Question: I am creating a 15 puzzle game in java. I have already created a game panel and written method that finds the position of the empty place (not JButton) on a field and a method that controls whether it is a winning combitanion or not (JButtons on a correct places). So, I got something like this:

I have a trouble with writing an ActionListener. Is it possible to write a method that determines that actionListener should be added to the JButtons that surround the empty space.
I really need some tips or/maybe already written methods/solutions.
Thanks!
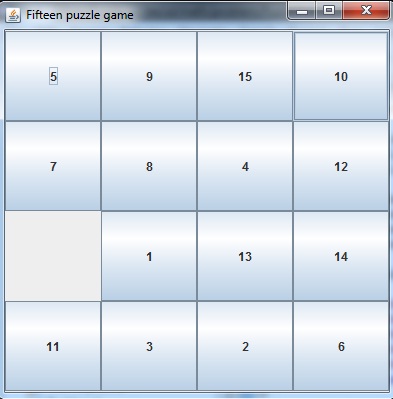
Answer: I think your best bet would be to keep the action listener active on all the buttons. When clicked, it simply does nothing if it determines itself to not be adjacent to the empty box.